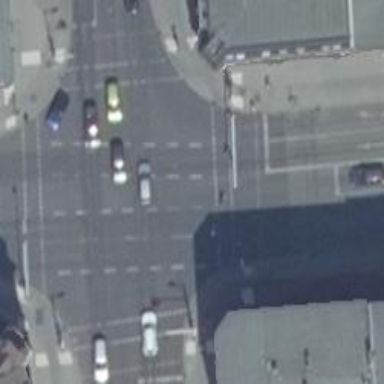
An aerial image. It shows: Road with traffic signals at crossing.